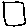
Label: square